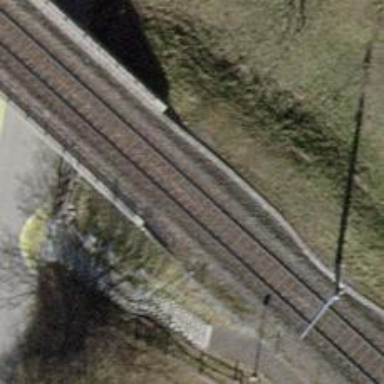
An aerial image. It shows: Railway bridge with electrified tracks and single contact line.